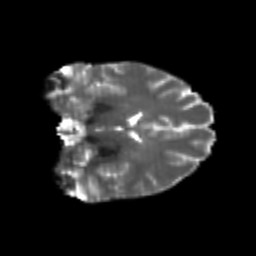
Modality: T2w
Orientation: coronal
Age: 26
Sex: female
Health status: healthy
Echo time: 0.074 s